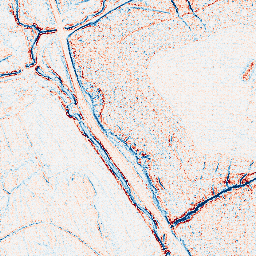
Category: edge_preserving
Decomposition family: anisotropic_diffusion
Decomposition parameters: iterations: 5
kappa: 100
gamma: 0.05
Upsampling method: sinc_blackman
Upsampling parameters: scale: 8
kernel_size: 16
Upsampling scale: 8